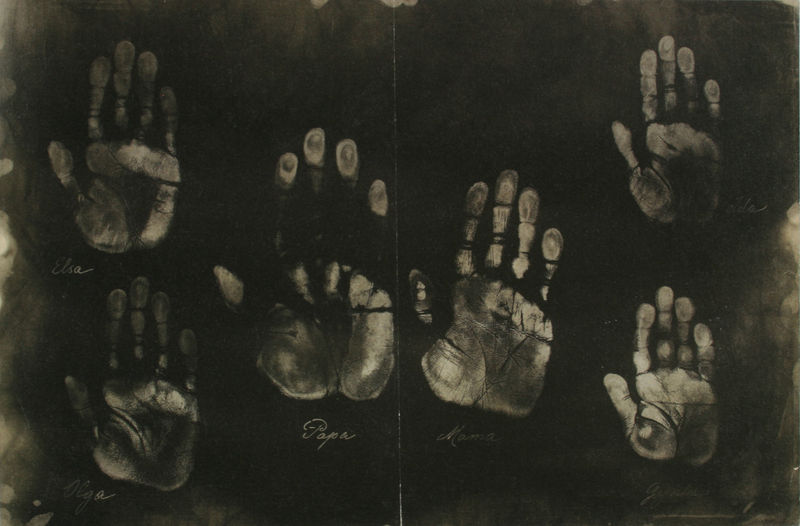
Titel: Russabdruck der Hände der Familie Benczúr
Künstler: Gabriel von Max
Standort: München
Institution: Städtische Galerie im Lenbachhaus
Schlagwörter: dunkel, hand, weiß, aquarell, daumen, finger, schwarz, falten, trauer, hände, signatur, dunkelheit, familie, kind, blatt, rechts, kinder, falte, zeigefinger, buch, druck, kuppe, negativ, sechs, menschlich, unheimlich, abdruck, kindergarten, falz, stammbaum, mam, mama, papa, ballen, handfläche, album, kreativität, abdrücke, familienalbum, handabdruck, elsa, handabdrücke, olga, ida, was übrig bleibt, gesichtslose familie